Question: I have a dialog '<p:dialog id="vpmopopup">' inside that, I have a form '<h:form id="vpmoForm">',inside that, I have a datatable '<p:dataTable id="reqTypeDtbl">' and inside this datatable, I have an '<h:selectOneMenu>' and '<h:inputText >' in
I need to render the '<h:inputText >' based on the '<h:selectOneMenu>' ajax event called where I am setting some values in the backing bean to render the '<h:inputText >' in the sepecific row in the datatable.
I also have an option to add rows and say, when I have added two row, in the seconde row, I am changing the value of the '<h:selectOneMenu>' where its Ajax method is called which in turn should update the '<h:inputText >' from the backing bean.
I tried lot of workaround but nothin seems to work.
Here is the workaround I tried
Ajax Call in UI :
'''
<p:dataTable id="reqTypeDtbl" scrollable="true" scrollHeight="150"
value="#{systemDetailsBean.vpmoReqDetailslsList}"
rowIndexVar="index" var="vpmoReqDtlRow"
rowKey="#{vpmoReqDtlRow.reqTypeName}">
<h:selectOneMenu>
<f:selectItems value="#{systemDetailsBean.vpmoTSSList}"
var="tss" itemLabel="#{tss.label}" itemValue="#{tss.value}" />
<p:ajax listener="#{systemDetailsBean.getTssId}" process="@this"
partialSubmit="true" />
<f:param name="rowidno" value="#{index}" required="true" />
</h:selectOneMenu>
</p:dataTable>
'''
Ajax Implementation in Bean :
'''
public void getTssId(AjaxBehaviorEvent evt) {
Map<String, String> params = FacesContext.getCurrentInstance()
.getExternalContext().getRequestParameterMap();
int index = Integer.parseInt(params.get("rowidno"));
String selected = vpmoReqDetailslsList.get(index).getTssReqId();
//I could get the correct rowindex and the selected value using the above code.
if (selected.equalsIgnoreCase("y")) {
vpmoEditFlag = false;
vpmoReqDetailslsList.get(index).setTssReqId("Y");
System.out.println("Yes valuve >>" + vpmoReqDetailslsList.get(index).getTssReqId());
RequestContext.getCurrentInstance().update("vpmoForm:reqTypeDtbl:" + index + ":except");
//I am trying to update the inputtext for the selected row in the datatable from above
} else {
vpmoReqDetailslsList.get(index).setTssReqId("N");
RequestContext.getCurrentInstance().update("vpmoForm:reqTypeDtbl:" + index + ":except");
//I am trying to update the inputtext for the selected row in the datatable from above
}
}
'''
The code for rendering '<h:inputText >'
'''
<h:inputText value="#{vpmoReqDtlRow.exceptionNum}" id="javax.faces.ViewState" style="width:100%"
rendered="#{systemDetailsBean.vpmoEditFlag eq true and vpmoReqDtlRow.tssReqId eq 'Y'}" />
'''
How can I render the '<h:inputText>' from the backing bean for a specific row.I mean, I need to update a specific row which is inside a data table and the data table is inside a form .
The below approach is not working for me
'''
RequestContext.getCurrentInstance().update("vpmoForm:reqTypeDtbl:" + index + ":except");
'''
Is there any other option for this to update the only the component inside the datatable which I have highlighted in the screenshot?
Any suggestions will be really helpful to resolve this issue.
Adding screen shot for further ref:

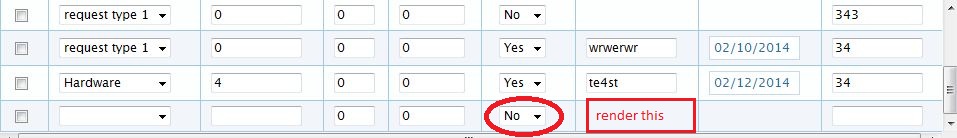
Answer: I was able to replicate the problem and the problem here is that you won't be able to update a not rendered component. If you change it to disabled you will see that everything work as expected.
A good way to update the input without messing up with your layout is wrapping it with a '<h:panelGrupo>' as I did here:
'''
<h:form id="vpmoForm">
<p:dataTable id="reqTypeDtbl" value="#{systemDetailsBean.vpmoReqDetailslsList}"
var="vpmoReqDtlRow" rowIndexVar="index">
<p:column >
<h:selectOneMenu id="slct" value="#{vpmoReqDtlRow.tssReqId}">
<p:ajax listener="#{systemDetailsBean.getTssId}" />
<f:selectItems value="#{systemDetailsBean.vpmoTSSList}"
var="tss" itemLabel="#{tss.label}" itemValue="#{tss.value}" />
<f:param name="rowidno" value="#{index}" />
</h:selectOneMenu>
</p:column>
<p:column>
<h:panelGroup id="except">
<h:inputText value="#{vpmoReqDtlRow.exceptionNum}" style="width:100%"
rendered="#{systemDetailsBean.vpmoEditFlag and vpmoReqDtlRow.tssReqId eq 'Y'}" />
</h:panelGroup>
</p:column>
</p:dataTable>
</h:form>
'''
that in your getTssId you are setting the vpmoEditFlag to false every time you set the
tssReqId to Y. This is probably a mistake.
Here is the code I am using:
'''
public void getTssId(AjaxBehaviorEvent evt) {
Map<String, String> params = FacesContext.getCurrentInstance()
.getExternalContext().getRequestParameterMap();
int index = Integer.parseInt(params.get("rowidno"));
String selected = vpmoReqDetailslsList.get(index).getTssReqId();
//I could get the correct rowindex and the selected value using the above code.
if (selected.equalsIgnoreCase("y")) {
vpmoEditFlag = true;
System.out.println("Yes valuve >>" + vpmoReqDetailslsList.get(index).getTssReqId());
RequestContext.getCurrentInstance().update("vpmoForm:reqTypeDtbl:" + index + ":except");
//I am trying to update the inputtext for the selected row in the datatable from above
} else {
vpmoEditFlag = false;
RequestContext.getCurrentInstance().update("vpmoForm:reqTypeDtbl:" + index + ":except");
//I am trying to update the inputtext for the selected row in the datatable from above
}
}
'''